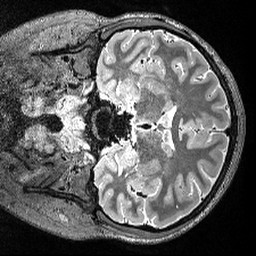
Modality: T2w
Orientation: coronal
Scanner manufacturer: siemens
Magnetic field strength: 3 T
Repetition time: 3.2 s
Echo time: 0.566 s